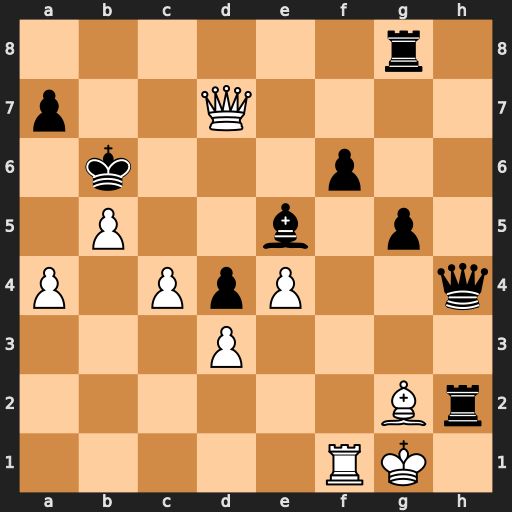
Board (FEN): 6r1/p2Q4/1k3p2/1P2b1p1/P1PpP2q/3P4/6Br/5RK1
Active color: w
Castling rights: -
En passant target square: -
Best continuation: a5+ Kc5 Qe7+ Bd6 Rf5+ Kb4 Qxd6+ Kb3 Qxh2